Question: Using <URL>, I am able to detect corners of a book/page in an image. But sometimes, it will pass more than 4 points, in which case I will need to process and figure out the best rectangle out of these points. Here's an example:

What's the most efficient way to figure out the best rectangle in this case?
Thanks
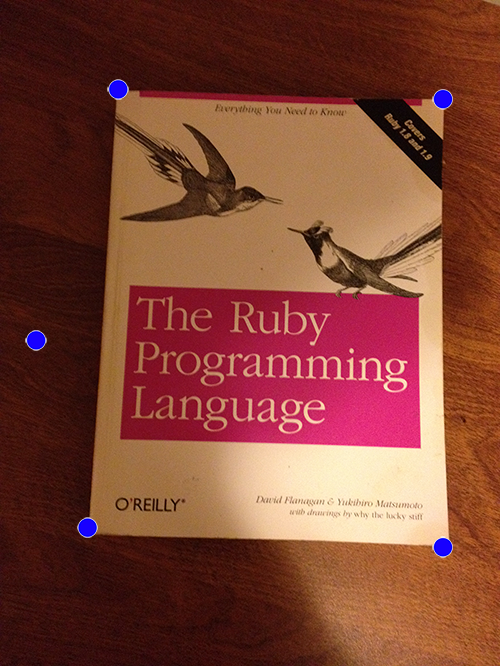
Answer: If you're using a corner detection algorithm, then you can filter results based on the relative strength of the detected corner. The contrast at the book corners relative to your current background appears to be much stronger than the contrast at the point found in the wood grain. Are there relative magnitudes associated with each point, or do you just get the points? Setting thresholds for edge strengths can mean a lot of fiddling unless the intensities of the foreground and background are relatively constant.
Your sample image could be blurred or morphed. For example, the right morphological "close" on light pixels could eliminate the texture in the wood grain without having an effect on the size and shape of the book. (http://en.wikipedia.org/wiki/Mathematical_morphology)
Another possibility is to shrink the image to a much smaller size and then perform detection on that. Resizing the image will tend to wipe out tiny details such as whatever wood grain pattern is currently being detected.
Picking the right lens and lighting can make the image easier to process. Try to simplify the image as much as possible before processing it. As mentioned above, "dark field" lighting that would illuminate just the book edges would present a much simpler image for processing. Writing down the constraints can make it more obvious which solution will be most robust and simplest to implement. Finding any rectangle anywhere in an image is very difficult; it's much easier to find a light rectangle on a dark background if the rectangle is at least 100 x 100 pixels in size, rotated no more than 15 degrees from square to the image edges, etc.
More involved solutions can be split into two approaches:
1. Solving the problem using given only 4 or more (x,y) points.
2. Using a different image processing technique altogether for the sample image.
If you generally only have 5 or 6 points, and if you are confident that 4 of those points will belong to the corners of the rectangles that you want, then you can try this:
1. Find the convex hull of all points. The convex hull is the N-gon that completely encompasses all points. If the points were pegs sticking up, and if you stretched a rubber band around them and let it snap into place, then the final shape of the rubber band is a convex hull. Algorithms that find convex hulls typically return a list of points that ordered counterclockwise from the bottom leftmost point.
2. Make a copy of your point list and remove points from the copy until only four points remain. These four remaining points will still be ordered counterclockwise.
3. Calculate the angle formed by each set of three successive points: points 1, 2, 3, then 2, 3, 4, then 3, 4, 1, and so on.
4. If an angle is outside a reasonable tolerance--less than 70 degrees or greater than 110 degrees--skip back to step 2 and remove the next point (or set of points).
5. Store the min and max angles for each set of 4 points.
6. Repeat steps 2 - 6, removing a different point (or points) each time.
7. Track the set of points for which the min and max angles are closest to 90 degrees.
<URL>
There are a number of other checks and constraints that could be introduced. For example, if the point-to-point distances for 3 successive points in the convex hull (pts N to N+1, and N+1 to N+2) are close to the expected width and height of the book, then you might mark these as known good points and only test the remaining points to see which is the fourth point.
The technique above can get unwieldy if you get quite a few points, but it may work if two or three of the book corner points are expected to be found on the convex hull.
For any geometric problem, I always recommend checking out GeometricTools.com, which has a lot of great, optimized source code for all sorts of problems. It's very handy to have the book as well, especially if you can find a cheap copy using AddAll.com.
<URL>
Although I could be wrong, it appears that GPUImage doesn't have many general-purpose image processing algorithms. Some other image processing algorithms could make this problem much simpler to solve.
Though there isn't space to go into it here, one of the keys to successful image processing is appropriate lighting. Make sure you're lighting is consistent. A diffuse light that evenly illuminates the book and the background would work well. You can simplify the problem using funkier lighting: if you have four lights (or a special ring light), you can provide horizontal illumination from the top, bottom, left, and right that will cause the edges of the book to appear bright and other surfaces to appear dark.
<URL>
If you can use some other GPU libraries to do image processing, then one of the following techniques could work nicely:
1. Connected component labeling (a.k.a. finding blobs). It shouldn't be too hard to use either binary thresholding or a watershed algorithm to separate the white blob that is the book from the rest of the background. Once the blob for the book is identified, finding the corners is easier. (http://en.wikipedia.org/wiki/Connected-component_labeling) In OpenCV you can find the "contours."
2. Generate an list of edge points, then have four separate line-fitting tools search from top to bottom, right to left, bottom to top, and left to right to find the four strong (and mostly straight) edges associated with the book. In your sample image, though, either the book cover is slightly warped or the camera lens has introduced barrel distortion.
3. Use a corner detector designed to find light corners on a dark background. If you will always be looking for a white book on a wood grain background, you can create a detector to find white corners on a brown background.
4. Use a Hough technique to find the four strongest lines in the image. (http://en.wikipedia.org/wiki/Hough_transform)
The algorithmic technique that works best will depend on your constraints: are you looking for rectangles only of a certain size? is the contrast between foreground and background consistent? can you introduce lighting to simplify the appearance of the image? and so on.